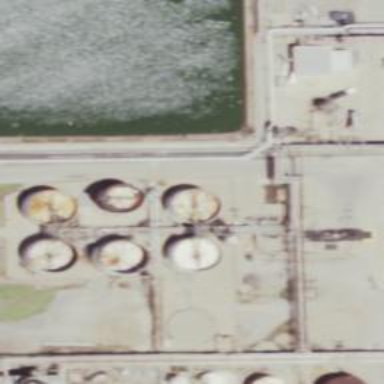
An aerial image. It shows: Storage tank that is man-made.